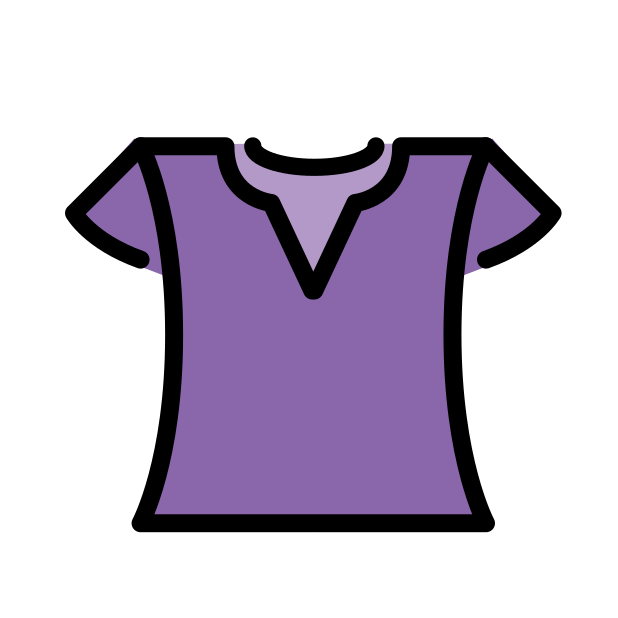
Emoji: 👚
Name: womans clothes
Unicode: 0x1f45a